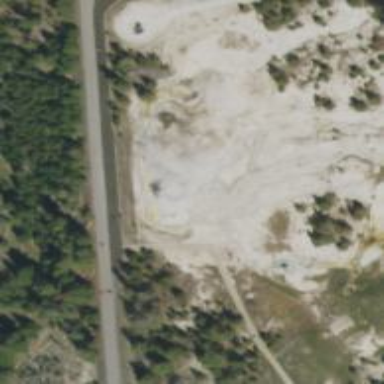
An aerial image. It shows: Natural geyser.